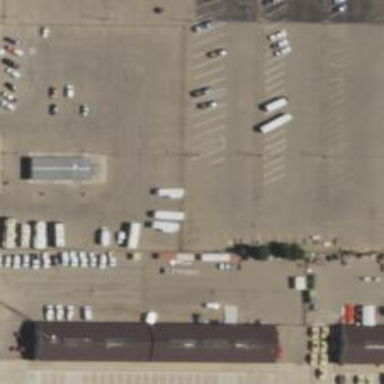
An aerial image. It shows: Shop that sells cars.